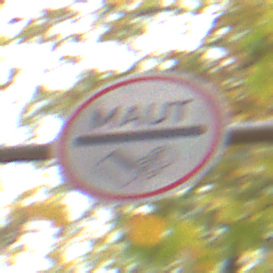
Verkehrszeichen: MautflichtigeStrecke
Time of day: MorningAfternoon
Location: Outdoor (Nature)
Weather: Overcast
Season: Autumn
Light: Natural